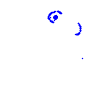
Particle: electron